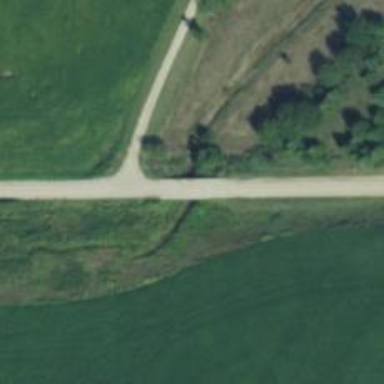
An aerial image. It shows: Unclassified road.